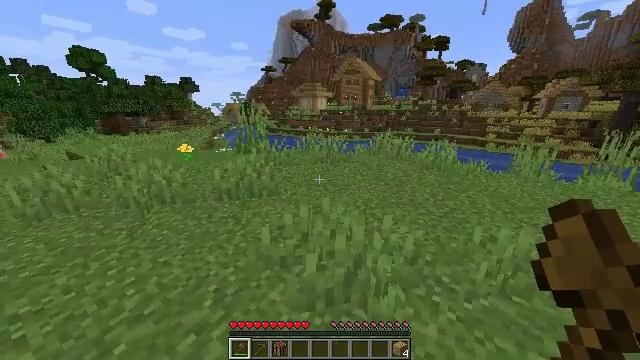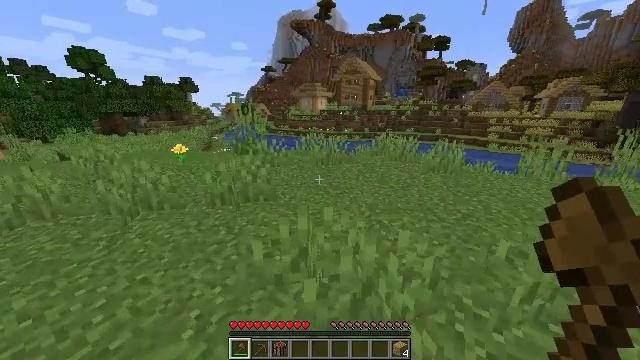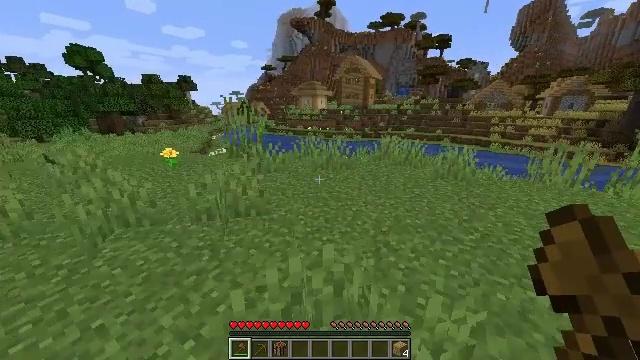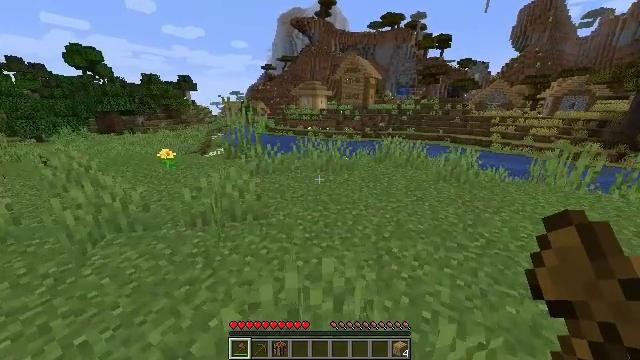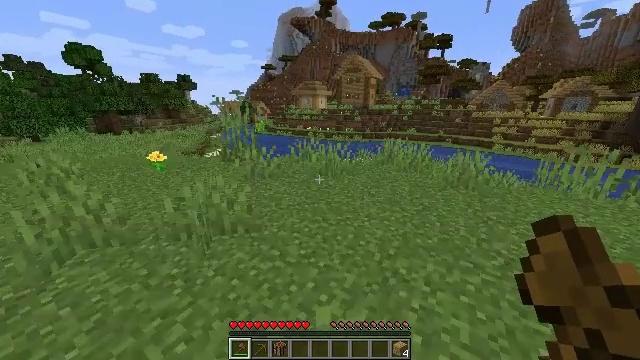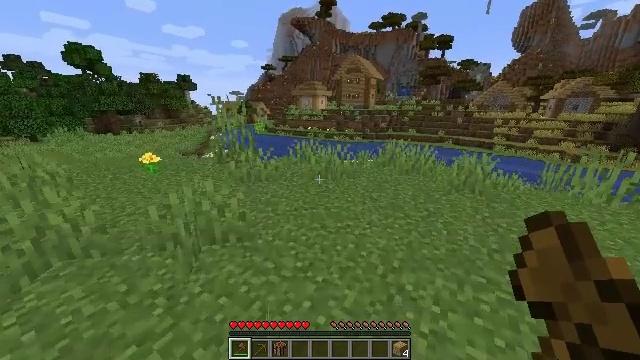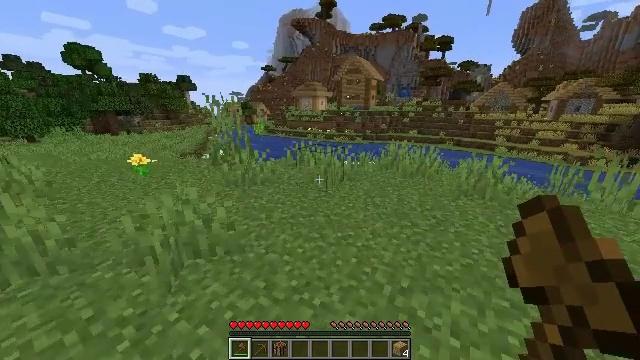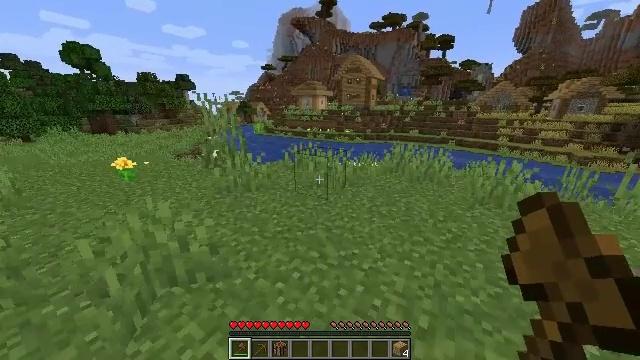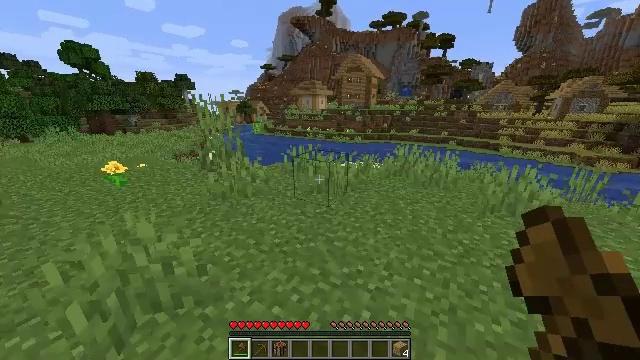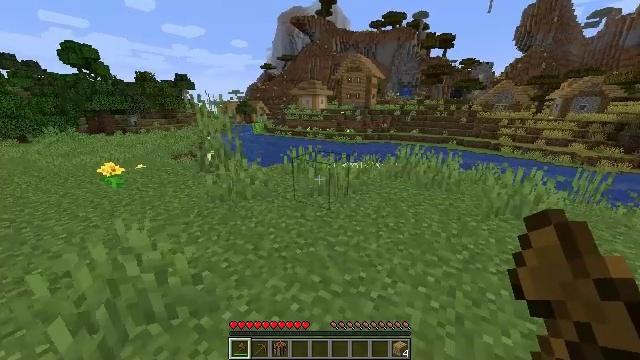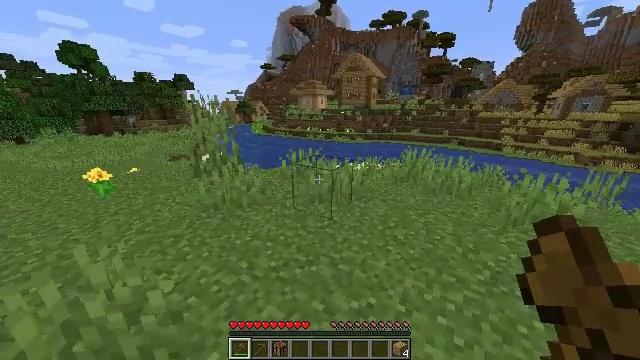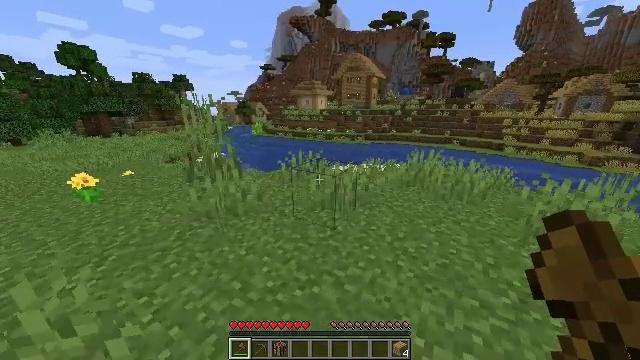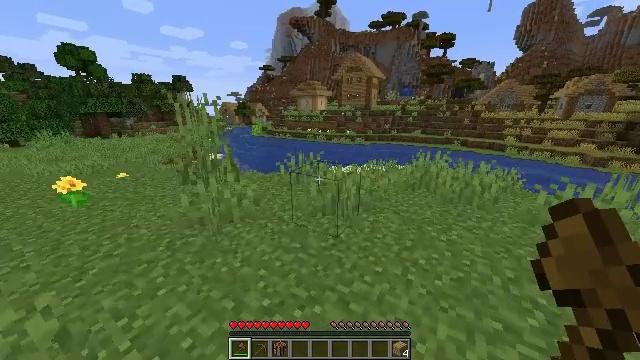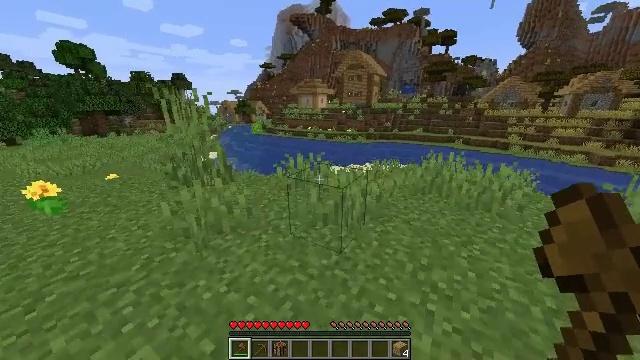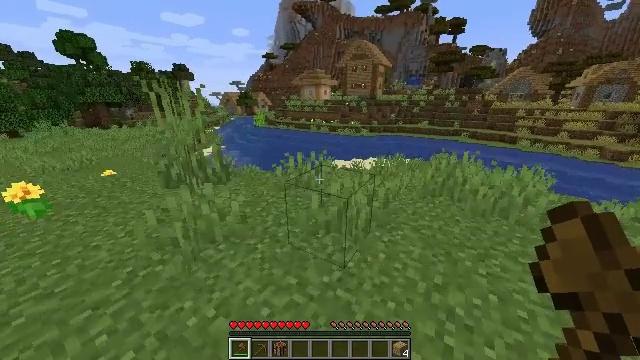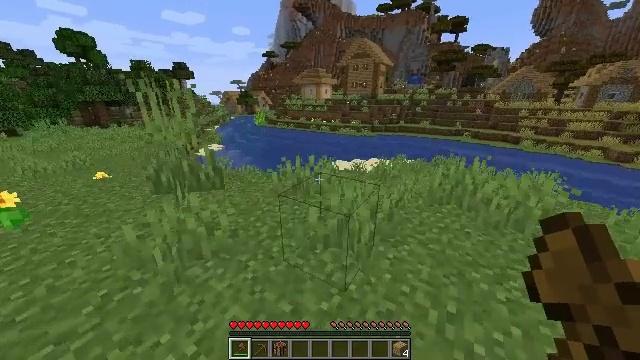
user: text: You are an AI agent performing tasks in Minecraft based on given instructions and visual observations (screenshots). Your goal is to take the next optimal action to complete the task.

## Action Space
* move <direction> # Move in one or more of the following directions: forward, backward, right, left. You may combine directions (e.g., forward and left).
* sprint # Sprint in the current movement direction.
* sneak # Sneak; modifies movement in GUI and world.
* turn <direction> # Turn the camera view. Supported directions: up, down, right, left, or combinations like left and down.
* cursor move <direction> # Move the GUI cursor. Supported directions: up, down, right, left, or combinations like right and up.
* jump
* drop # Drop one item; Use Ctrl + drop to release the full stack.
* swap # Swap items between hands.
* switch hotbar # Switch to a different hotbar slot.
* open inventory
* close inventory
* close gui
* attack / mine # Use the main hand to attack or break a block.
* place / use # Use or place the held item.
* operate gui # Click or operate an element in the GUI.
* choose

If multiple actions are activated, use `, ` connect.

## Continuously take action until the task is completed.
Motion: motion action
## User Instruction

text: Attack the white bed to collect it.
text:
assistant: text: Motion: move forward
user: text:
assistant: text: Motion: move forward
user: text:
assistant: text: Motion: move forward
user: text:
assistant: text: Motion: move forward, use / place
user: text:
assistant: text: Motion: move forward, use / place
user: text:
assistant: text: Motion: move forward, use / place
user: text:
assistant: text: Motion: move forward, use / place
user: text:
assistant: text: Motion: move forward, use / place
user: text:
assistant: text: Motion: move forward
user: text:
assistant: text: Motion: move forward
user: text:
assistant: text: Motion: move forward
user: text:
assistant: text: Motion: move forward
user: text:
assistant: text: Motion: move forward
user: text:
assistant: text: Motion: move forward, turn down
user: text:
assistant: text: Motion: move forward
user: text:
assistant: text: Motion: move forward, use / place
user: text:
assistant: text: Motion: move forward, use / place
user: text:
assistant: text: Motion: move forward, use / place
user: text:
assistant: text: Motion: move forward, use / place
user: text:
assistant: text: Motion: move forward
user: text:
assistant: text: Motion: move forward
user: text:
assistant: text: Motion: move forward, turn up
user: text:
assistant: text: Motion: move forward, turn right and up
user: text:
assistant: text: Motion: move forward, turn right and up
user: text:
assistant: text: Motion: move forward, turn right
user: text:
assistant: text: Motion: move forward, turn right
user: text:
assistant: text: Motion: move forward, turn right
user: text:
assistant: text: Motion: move forward
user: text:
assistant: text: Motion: move forward
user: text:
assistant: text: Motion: move forward